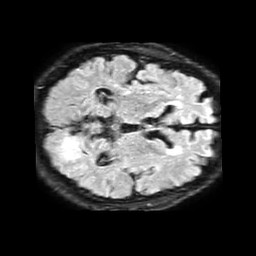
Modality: FLAIR
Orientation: axial
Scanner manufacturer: philips
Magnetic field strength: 1.5 T
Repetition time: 6 s
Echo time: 0.1004 s